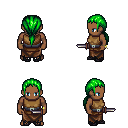
a pixel art fantasy rpg character, male body template, human, dark skin, leather chest armor, robe skirt, green ponytail hairstyle, bracelets, ghillies, dagger, four views (front, back, left, right), 2x2 character sprite sheet, small pixel art, hard edges, no anti-aliasing